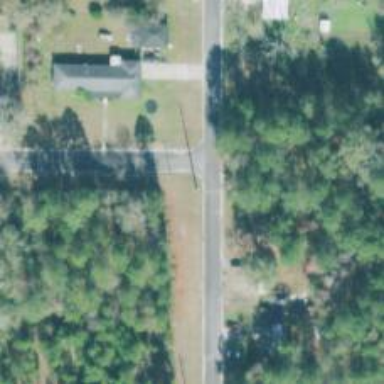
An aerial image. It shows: Power pole.